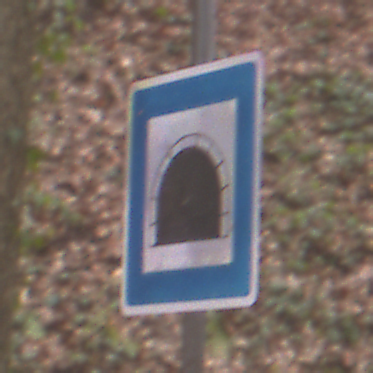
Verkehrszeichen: Tunnel
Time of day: Midday
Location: Outdoor (Nature)
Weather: Overcast
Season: Autumn
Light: Natural